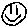
Label: smiley face